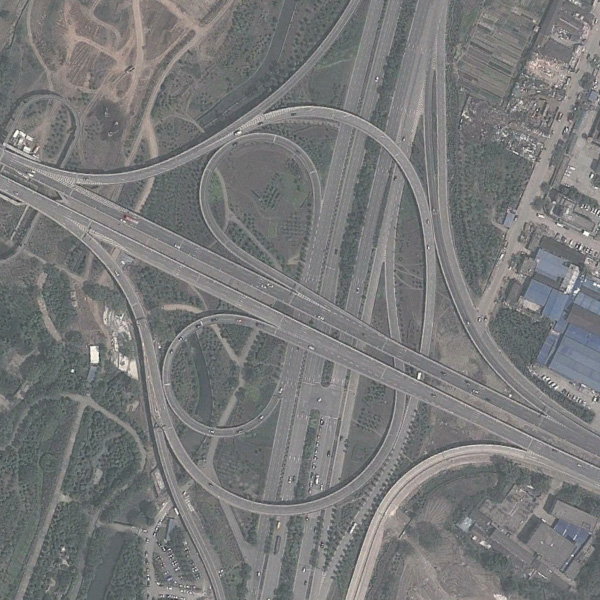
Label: Viaduct